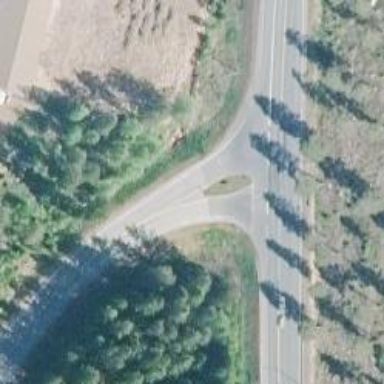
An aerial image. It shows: Trunk link highway.